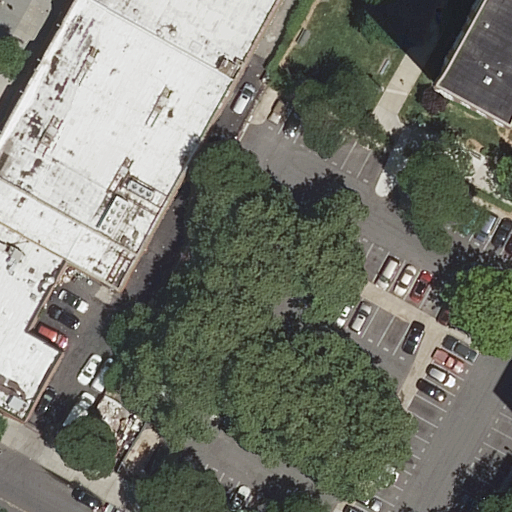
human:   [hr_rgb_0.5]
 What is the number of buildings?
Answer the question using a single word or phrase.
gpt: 2

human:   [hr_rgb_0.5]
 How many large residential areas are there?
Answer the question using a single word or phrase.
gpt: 1

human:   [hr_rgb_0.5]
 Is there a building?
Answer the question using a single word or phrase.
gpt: yes

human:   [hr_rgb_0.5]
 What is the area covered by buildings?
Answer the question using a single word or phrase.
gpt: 1156m2

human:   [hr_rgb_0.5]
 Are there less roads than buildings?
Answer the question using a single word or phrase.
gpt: no

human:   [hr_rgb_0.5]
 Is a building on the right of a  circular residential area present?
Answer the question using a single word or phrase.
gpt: no

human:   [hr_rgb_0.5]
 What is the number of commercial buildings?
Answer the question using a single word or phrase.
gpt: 0

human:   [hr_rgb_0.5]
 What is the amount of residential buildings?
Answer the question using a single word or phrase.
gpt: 2

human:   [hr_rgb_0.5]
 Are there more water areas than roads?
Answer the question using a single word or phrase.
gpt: no

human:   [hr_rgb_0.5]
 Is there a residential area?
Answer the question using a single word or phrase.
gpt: yes

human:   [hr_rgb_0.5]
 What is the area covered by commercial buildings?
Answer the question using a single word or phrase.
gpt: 0m2

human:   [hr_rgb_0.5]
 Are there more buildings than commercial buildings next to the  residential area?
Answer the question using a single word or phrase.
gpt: yes

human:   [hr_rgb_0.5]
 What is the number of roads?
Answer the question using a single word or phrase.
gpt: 2

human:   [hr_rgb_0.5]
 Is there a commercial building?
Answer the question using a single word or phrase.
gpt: no

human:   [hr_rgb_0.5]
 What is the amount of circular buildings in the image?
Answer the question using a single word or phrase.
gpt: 0

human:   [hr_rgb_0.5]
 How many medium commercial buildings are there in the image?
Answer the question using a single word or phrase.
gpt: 0

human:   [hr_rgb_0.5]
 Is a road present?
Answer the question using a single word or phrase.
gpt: yes

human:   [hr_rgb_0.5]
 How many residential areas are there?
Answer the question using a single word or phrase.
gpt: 1

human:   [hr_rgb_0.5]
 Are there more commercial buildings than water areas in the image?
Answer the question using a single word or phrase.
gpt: no

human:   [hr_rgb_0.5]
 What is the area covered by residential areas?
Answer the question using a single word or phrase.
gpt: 3221m2

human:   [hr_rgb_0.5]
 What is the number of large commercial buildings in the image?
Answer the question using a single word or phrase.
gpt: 0

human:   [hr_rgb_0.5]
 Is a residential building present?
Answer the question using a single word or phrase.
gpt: yes

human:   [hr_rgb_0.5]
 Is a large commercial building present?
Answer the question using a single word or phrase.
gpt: no

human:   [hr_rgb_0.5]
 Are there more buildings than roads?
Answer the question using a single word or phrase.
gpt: no

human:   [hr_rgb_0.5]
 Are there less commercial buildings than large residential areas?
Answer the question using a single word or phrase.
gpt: yes

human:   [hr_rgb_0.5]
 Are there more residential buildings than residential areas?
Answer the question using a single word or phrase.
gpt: yes

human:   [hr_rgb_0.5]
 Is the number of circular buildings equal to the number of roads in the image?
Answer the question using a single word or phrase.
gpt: no

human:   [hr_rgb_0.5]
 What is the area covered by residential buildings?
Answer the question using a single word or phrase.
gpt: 1156m2

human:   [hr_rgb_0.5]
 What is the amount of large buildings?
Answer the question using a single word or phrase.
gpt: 1

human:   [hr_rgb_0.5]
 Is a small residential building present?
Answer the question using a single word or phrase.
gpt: yes

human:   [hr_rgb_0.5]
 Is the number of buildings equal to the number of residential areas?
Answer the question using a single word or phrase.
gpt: no

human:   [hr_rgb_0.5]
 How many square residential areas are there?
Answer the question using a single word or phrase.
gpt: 0

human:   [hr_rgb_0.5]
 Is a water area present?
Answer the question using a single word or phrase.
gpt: no

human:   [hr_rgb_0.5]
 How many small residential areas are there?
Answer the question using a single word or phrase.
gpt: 0

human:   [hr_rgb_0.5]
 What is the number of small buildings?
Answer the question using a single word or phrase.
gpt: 1

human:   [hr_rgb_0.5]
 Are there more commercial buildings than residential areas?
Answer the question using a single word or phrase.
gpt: no

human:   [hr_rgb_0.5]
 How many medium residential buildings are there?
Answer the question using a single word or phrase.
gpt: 0

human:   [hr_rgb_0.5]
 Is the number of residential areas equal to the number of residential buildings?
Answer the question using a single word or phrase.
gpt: no

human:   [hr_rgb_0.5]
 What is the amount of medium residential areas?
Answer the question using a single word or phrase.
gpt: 0

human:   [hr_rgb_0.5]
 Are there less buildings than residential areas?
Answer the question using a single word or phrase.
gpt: no

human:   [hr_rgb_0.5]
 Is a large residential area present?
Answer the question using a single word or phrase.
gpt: yes

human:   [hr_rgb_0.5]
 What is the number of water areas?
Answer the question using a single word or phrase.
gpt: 0

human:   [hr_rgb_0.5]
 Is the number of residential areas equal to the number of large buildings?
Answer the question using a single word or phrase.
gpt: yes

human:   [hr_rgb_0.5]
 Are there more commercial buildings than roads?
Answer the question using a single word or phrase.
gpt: no

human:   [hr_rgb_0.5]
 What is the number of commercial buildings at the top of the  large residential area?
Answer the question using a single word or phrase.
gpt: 0

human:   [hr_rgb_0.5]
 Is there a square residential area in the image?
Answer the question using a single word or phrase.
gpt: no

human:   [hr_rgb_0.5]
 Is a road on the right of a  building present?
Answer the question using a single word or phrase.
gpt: yes

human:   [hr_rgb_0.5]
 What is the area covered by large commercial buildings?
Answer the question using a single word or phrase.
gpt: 0m2

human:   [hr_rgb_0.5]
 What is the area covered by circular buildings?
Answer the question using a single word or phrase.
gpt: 0m2

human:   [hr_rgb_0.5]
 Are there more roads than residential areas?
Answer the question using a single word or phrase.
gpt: yes

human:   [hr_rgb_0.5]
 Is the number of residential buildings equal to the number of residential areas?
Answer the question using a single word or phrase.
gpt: no

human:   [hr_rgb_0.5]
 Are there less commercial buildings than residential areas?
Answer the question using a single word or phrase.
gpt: yes

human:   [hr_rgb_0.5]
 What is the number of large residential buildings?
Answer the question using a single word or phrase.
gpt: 1

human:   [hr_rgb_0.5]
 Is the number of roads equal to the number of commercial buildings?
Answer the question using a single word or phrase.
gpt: no

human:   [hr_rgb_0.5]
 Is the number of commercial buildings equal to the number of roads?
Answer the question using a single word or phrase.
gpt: no

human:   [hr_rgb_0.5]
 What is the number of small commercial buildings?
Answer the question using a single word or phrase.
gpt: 0

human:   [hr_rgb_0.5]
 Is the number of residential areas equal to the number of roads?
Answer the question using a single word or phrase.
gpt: no

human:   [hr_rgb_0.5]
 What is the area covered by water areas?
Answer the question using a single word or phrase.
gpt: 0m2

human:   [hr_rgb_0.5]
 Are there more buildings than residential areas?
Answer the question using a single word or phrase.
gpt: yes

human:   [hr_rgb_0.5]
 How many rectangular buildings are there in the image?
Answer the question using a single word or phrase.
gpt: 1

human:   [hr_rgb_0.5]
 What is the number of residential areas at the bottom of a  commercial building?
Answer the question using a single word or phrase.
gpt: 0

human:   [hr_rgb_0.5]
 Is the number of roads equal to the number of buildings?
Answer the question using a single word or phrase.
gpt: yes

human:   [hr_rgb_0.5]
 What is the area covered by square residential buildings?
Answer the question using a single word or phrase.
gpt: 0m2

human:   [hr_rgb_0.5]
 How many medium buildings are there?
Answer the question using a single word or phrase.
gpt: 0